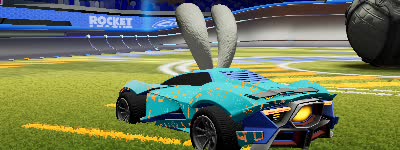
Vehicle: werewolf